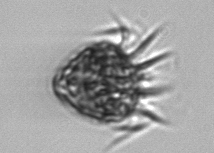
Label: Strombidium_morphotype2